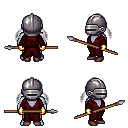
a pixel art fantasy rpg character, male body template, dark elf, purple skin, red robe, magenta pants, gray twin-tailed hairstyle, metal helm, gold gloves, maroon shoes, spear, four views (front, back, left, right), 2x2 character sprite sheet, small pixel art, hard edges, no anti-aliasing